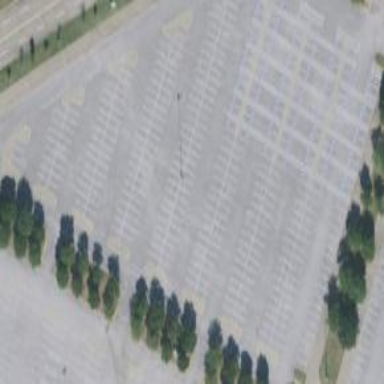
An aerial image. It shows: Parking area.